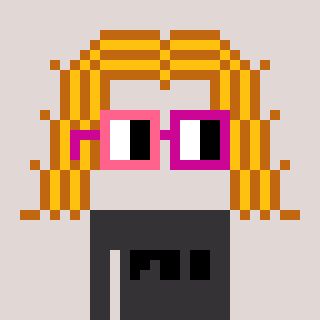
a pixel art character with square pink and red glasses, a hair-shaped head and a grayscale-colored body on a warm background